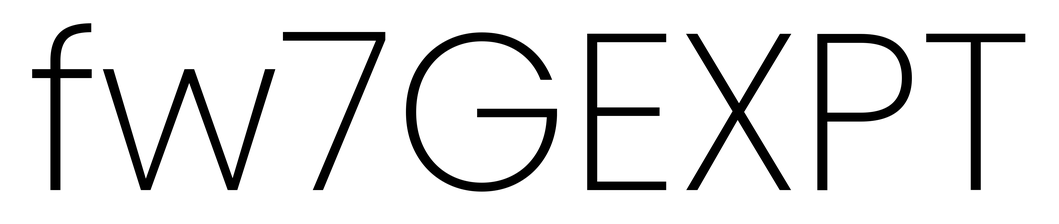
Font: Poppins-ExtraLight